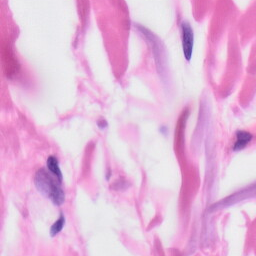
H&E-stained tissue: Skin